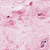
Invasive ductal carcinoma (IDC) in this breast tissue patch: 0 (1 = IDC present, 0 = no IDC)